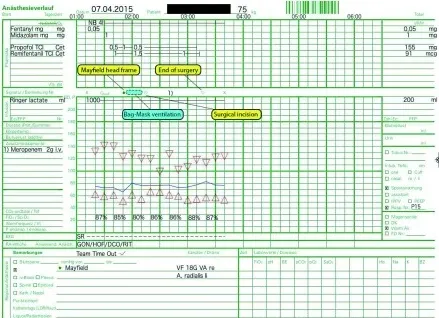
Intraoperative anesthesia record. . For fixation of the patient's head in the Mayfield frame, the target effect-site concentration (Cet) of propofol was temporarily increased to 1.0 microg ml
-1. Due to a subsequent brief loss of consciousness with upper airway obstruction, a short period of assisted bag-mask ventilation was performed. Adequate spontaneous respiration returned after the patient regained consciousness and was maintained throughout the procedure with supplemental oxygen delivery at 4 l min
-1 via nasal prongs (NB). Propofol and remifentanil infusions were adjusted to the patient's clinical level of sedation and pain and bispectral index monitoring. During surgery, the patient remained in cardiac sinus rhythm (SR) and hemodynamically stable without any need for vasopressor support.
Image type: electrography (ekg)